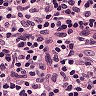
Metastatic tissue present: no